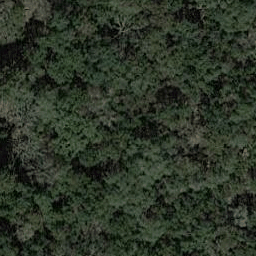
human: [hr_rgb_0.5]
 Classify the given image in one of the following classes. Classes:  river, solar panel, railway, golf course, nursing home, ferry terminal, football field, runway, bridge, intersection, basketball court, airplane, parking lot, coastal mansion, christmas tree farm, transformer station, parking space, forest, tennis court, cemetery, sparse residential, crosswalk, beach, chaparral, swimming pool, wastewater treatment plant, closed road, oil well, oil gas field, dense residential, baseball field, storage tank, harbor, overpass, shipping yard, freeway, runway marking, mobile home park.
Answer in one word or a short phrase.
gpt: forest